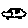
Label: car